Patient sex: M
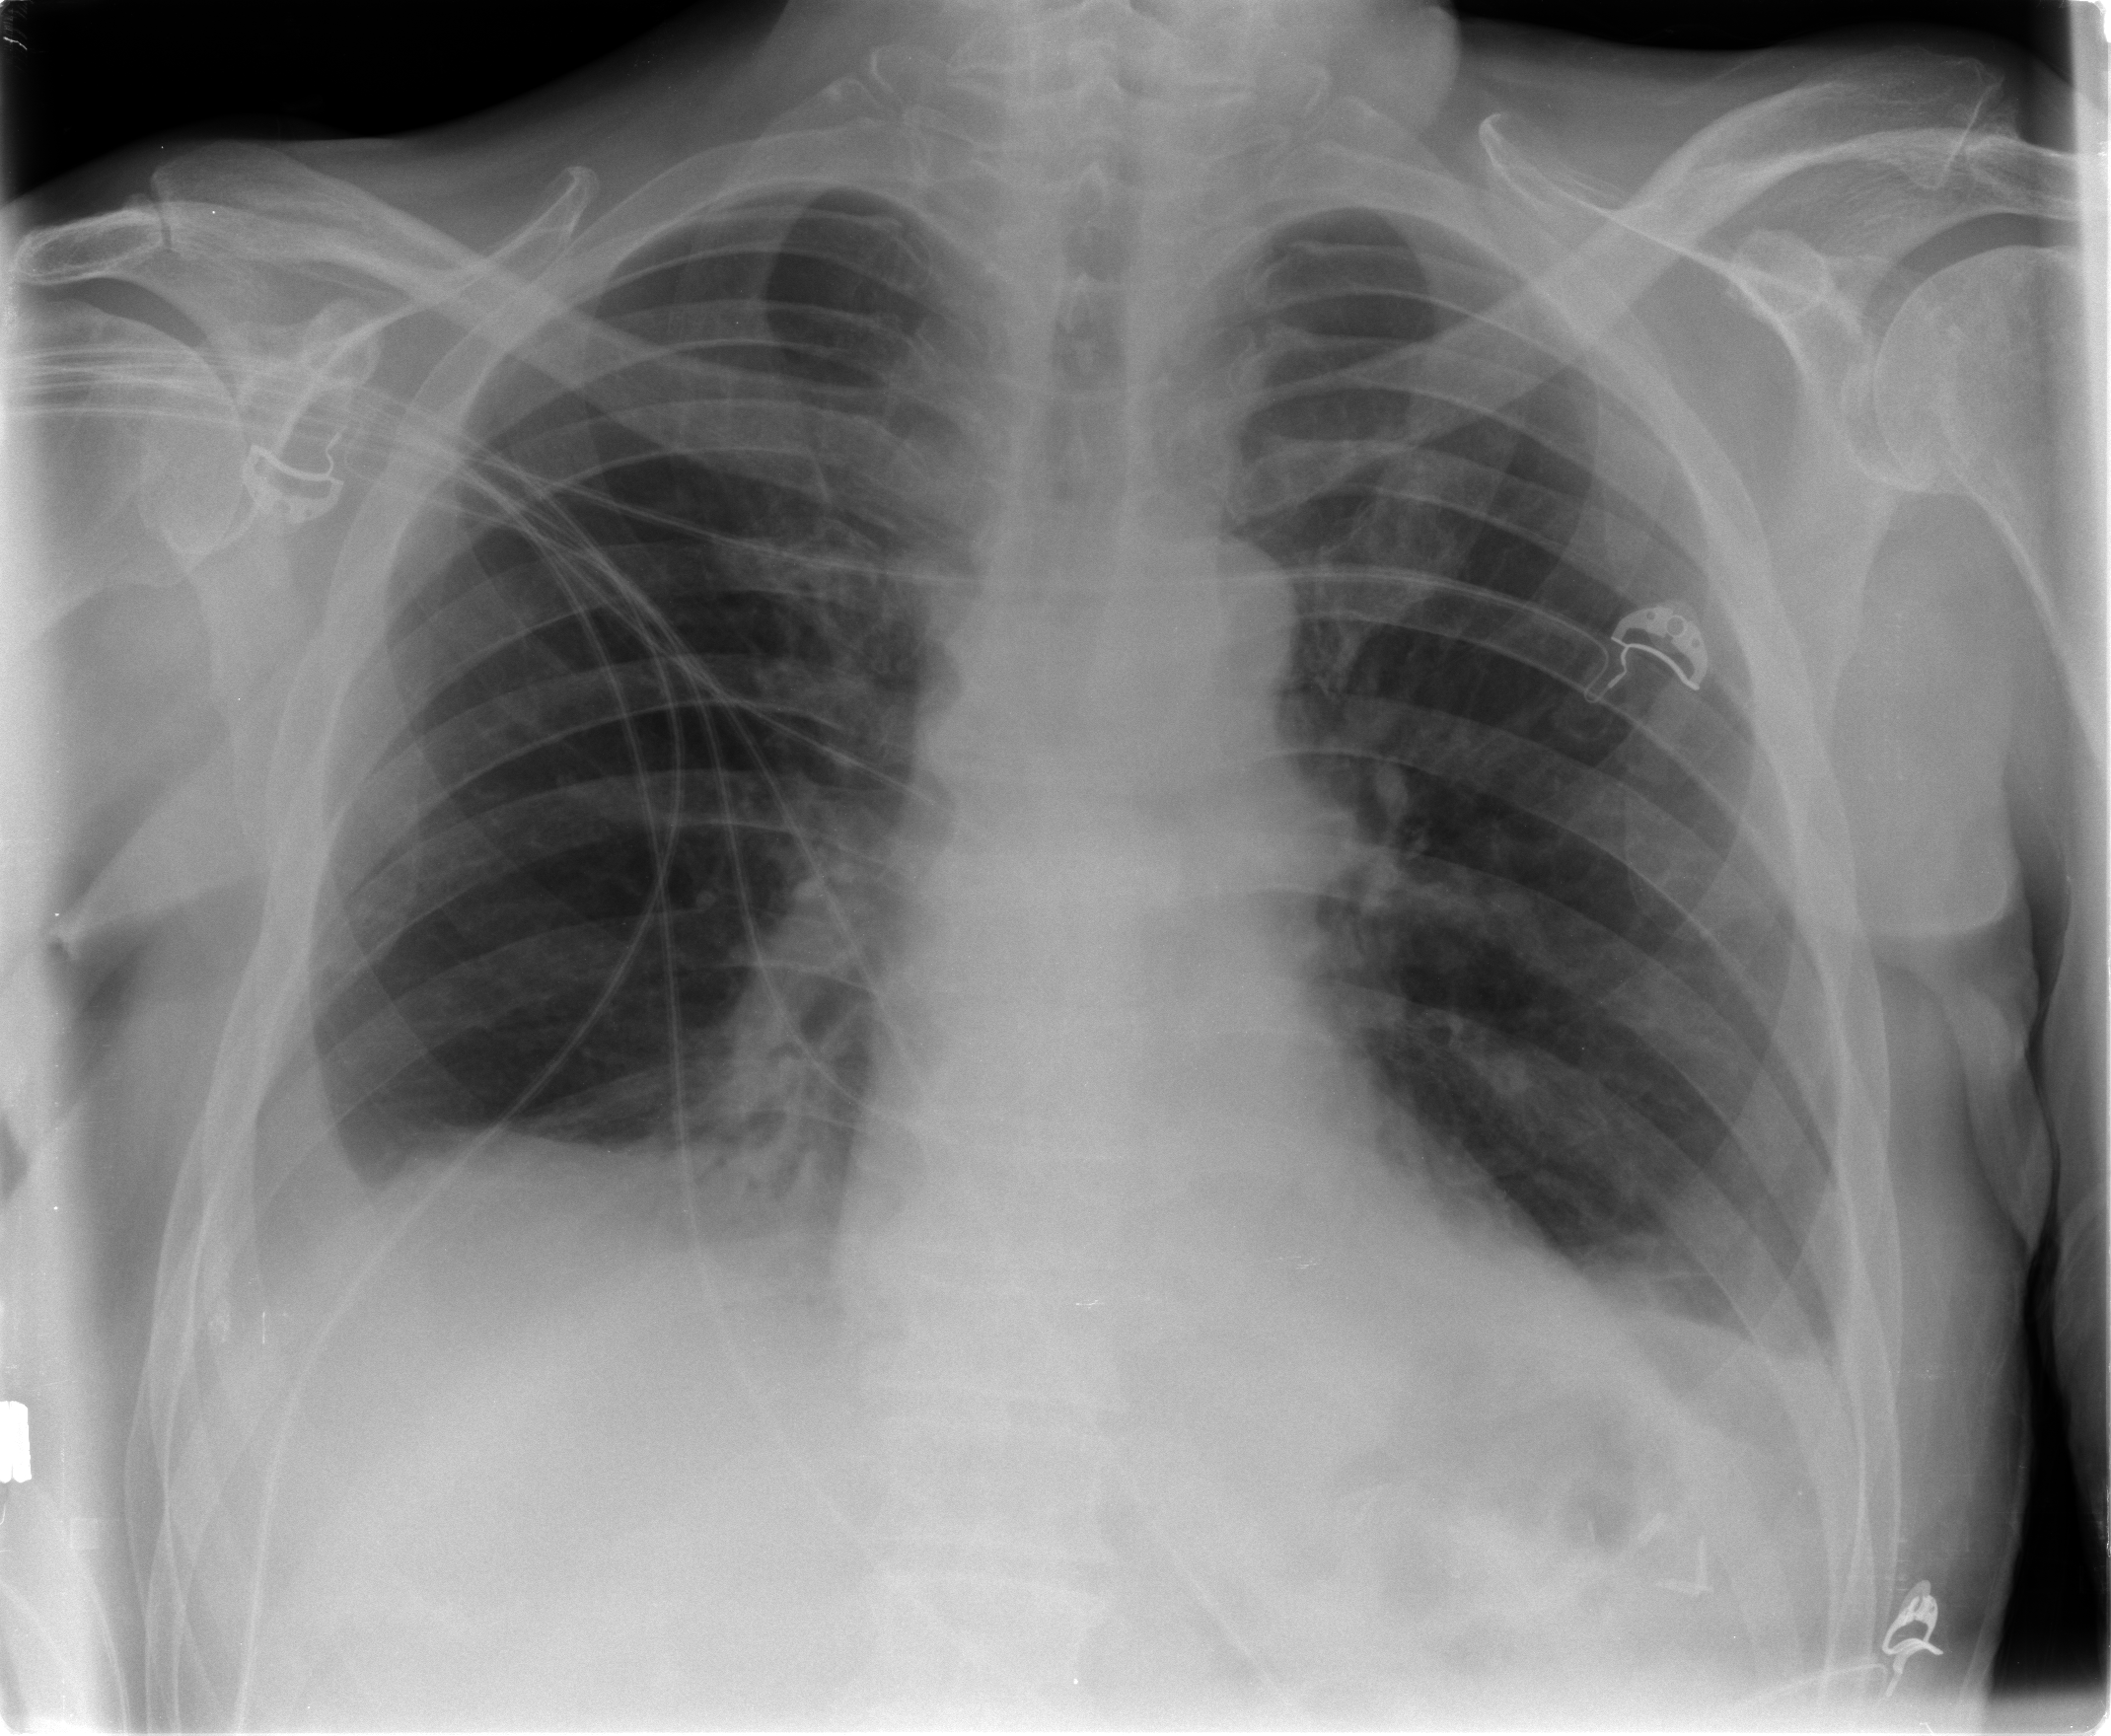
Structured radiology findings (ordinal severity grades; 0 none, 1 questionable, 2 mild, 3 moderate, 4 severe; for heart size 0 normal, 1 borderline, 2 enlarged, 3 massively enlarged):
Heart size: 0
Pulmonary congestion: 2
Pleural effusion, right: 2
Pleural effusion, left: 2
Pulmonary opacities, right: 0
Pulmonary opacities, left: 0
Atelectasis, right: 2
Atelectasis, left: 2